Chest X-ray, AP view. Patient: 65 years old, sex M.
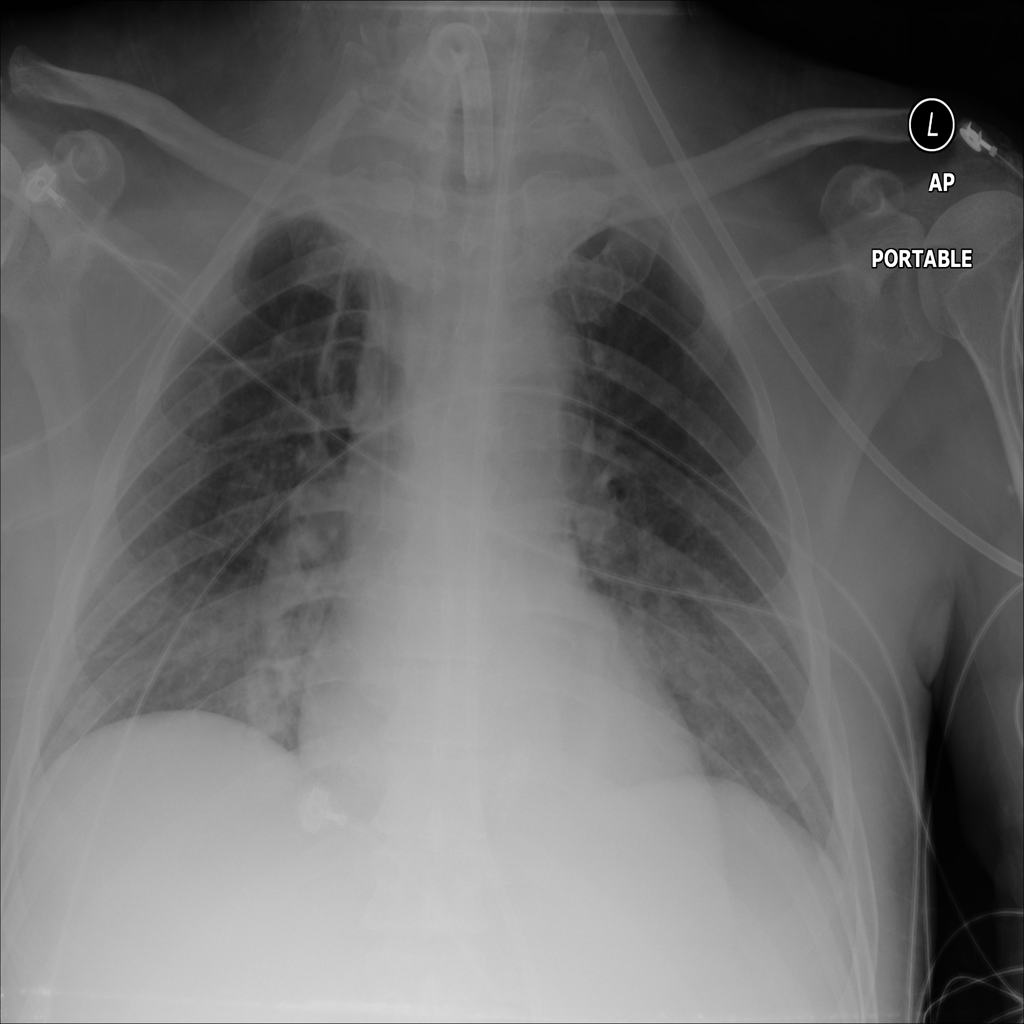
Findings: Atelectasis, Consolidation, Infiltration